Field crop: maize
Growth stage: 2
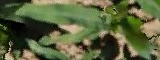
Species: maize